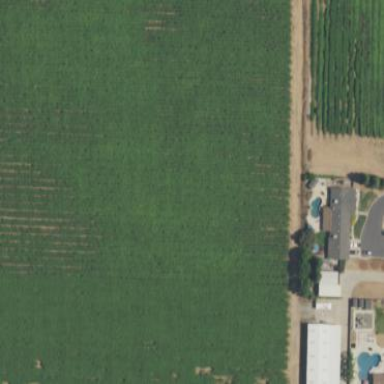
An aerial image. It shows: Vineyard.